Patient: sex F, age 65
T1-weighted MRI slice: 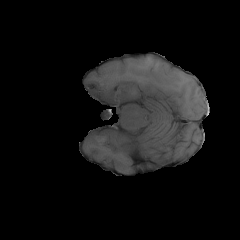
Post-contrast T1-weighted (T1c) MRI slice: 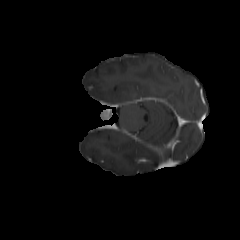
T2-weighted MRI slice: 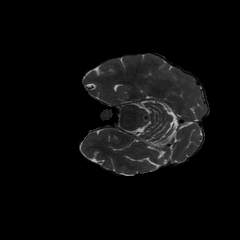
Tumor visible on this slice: no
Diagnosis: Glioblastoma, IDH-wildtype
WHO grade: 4